Field crop: maize
Growth stage: 2
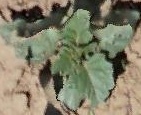
Species: datura